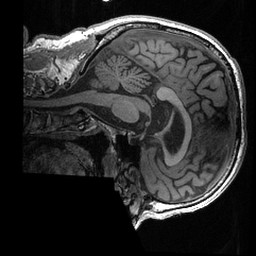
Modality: T1w
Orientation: sagittal
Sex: male
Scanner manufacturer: ge
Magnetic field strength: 3 T
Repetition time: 0.0064 s
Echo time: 0.00281 s